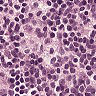
Metastatic tissue present: no